Interaction volume radius: 5 \u00c5
Interaction volume height: 10 \u00c5
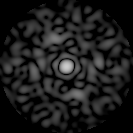
Disorder parameter: 0.7436